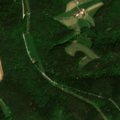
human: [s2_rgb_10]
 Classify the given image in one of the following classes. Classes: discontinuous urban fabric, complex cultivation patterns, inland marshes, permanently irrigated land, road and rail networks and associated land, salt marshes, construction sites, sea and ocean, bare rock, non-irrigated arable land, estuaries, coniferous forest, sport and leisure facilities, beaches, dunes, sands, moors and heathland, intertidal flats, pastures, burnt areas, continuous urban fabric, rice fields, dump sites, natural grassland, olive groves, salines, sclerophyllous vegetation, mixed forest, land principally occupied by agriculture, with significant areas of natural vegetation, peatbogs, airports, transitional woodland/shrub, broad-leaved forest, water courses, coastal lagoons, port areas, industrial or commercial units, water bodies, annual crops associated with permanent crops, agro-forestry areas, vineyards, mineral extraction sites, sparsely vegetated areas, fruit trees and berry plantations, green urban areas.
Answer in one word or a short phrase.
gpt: complex cultivation patterns, land principally occupied by agriculture, with significant areas of natural vegetation, coniferous forest